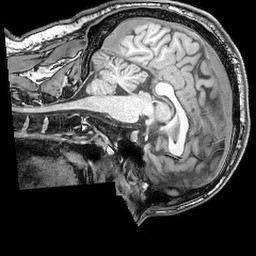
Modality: T1w
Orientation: sagittal
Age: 24
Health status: ill
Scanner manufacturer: philips
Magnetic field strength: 3 T
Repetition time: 0.007 s
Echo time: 0.003501 s